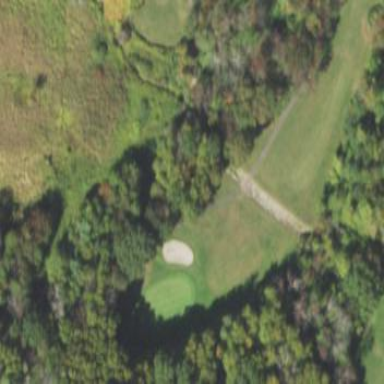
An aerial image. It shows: Golf fairway surrounded by grass.